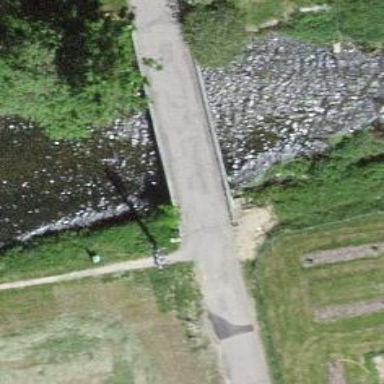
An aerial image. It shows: Residential road with bridge.